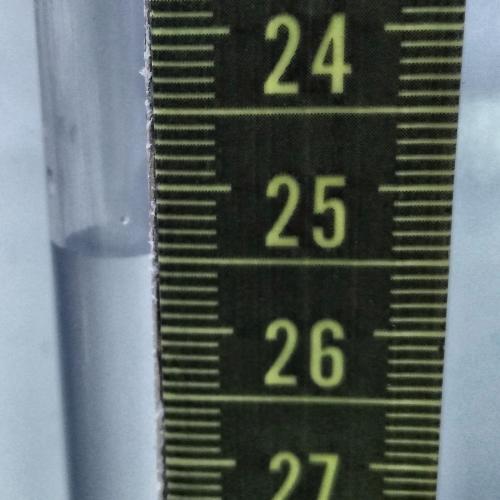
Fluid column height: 25.5 cm